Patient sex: M
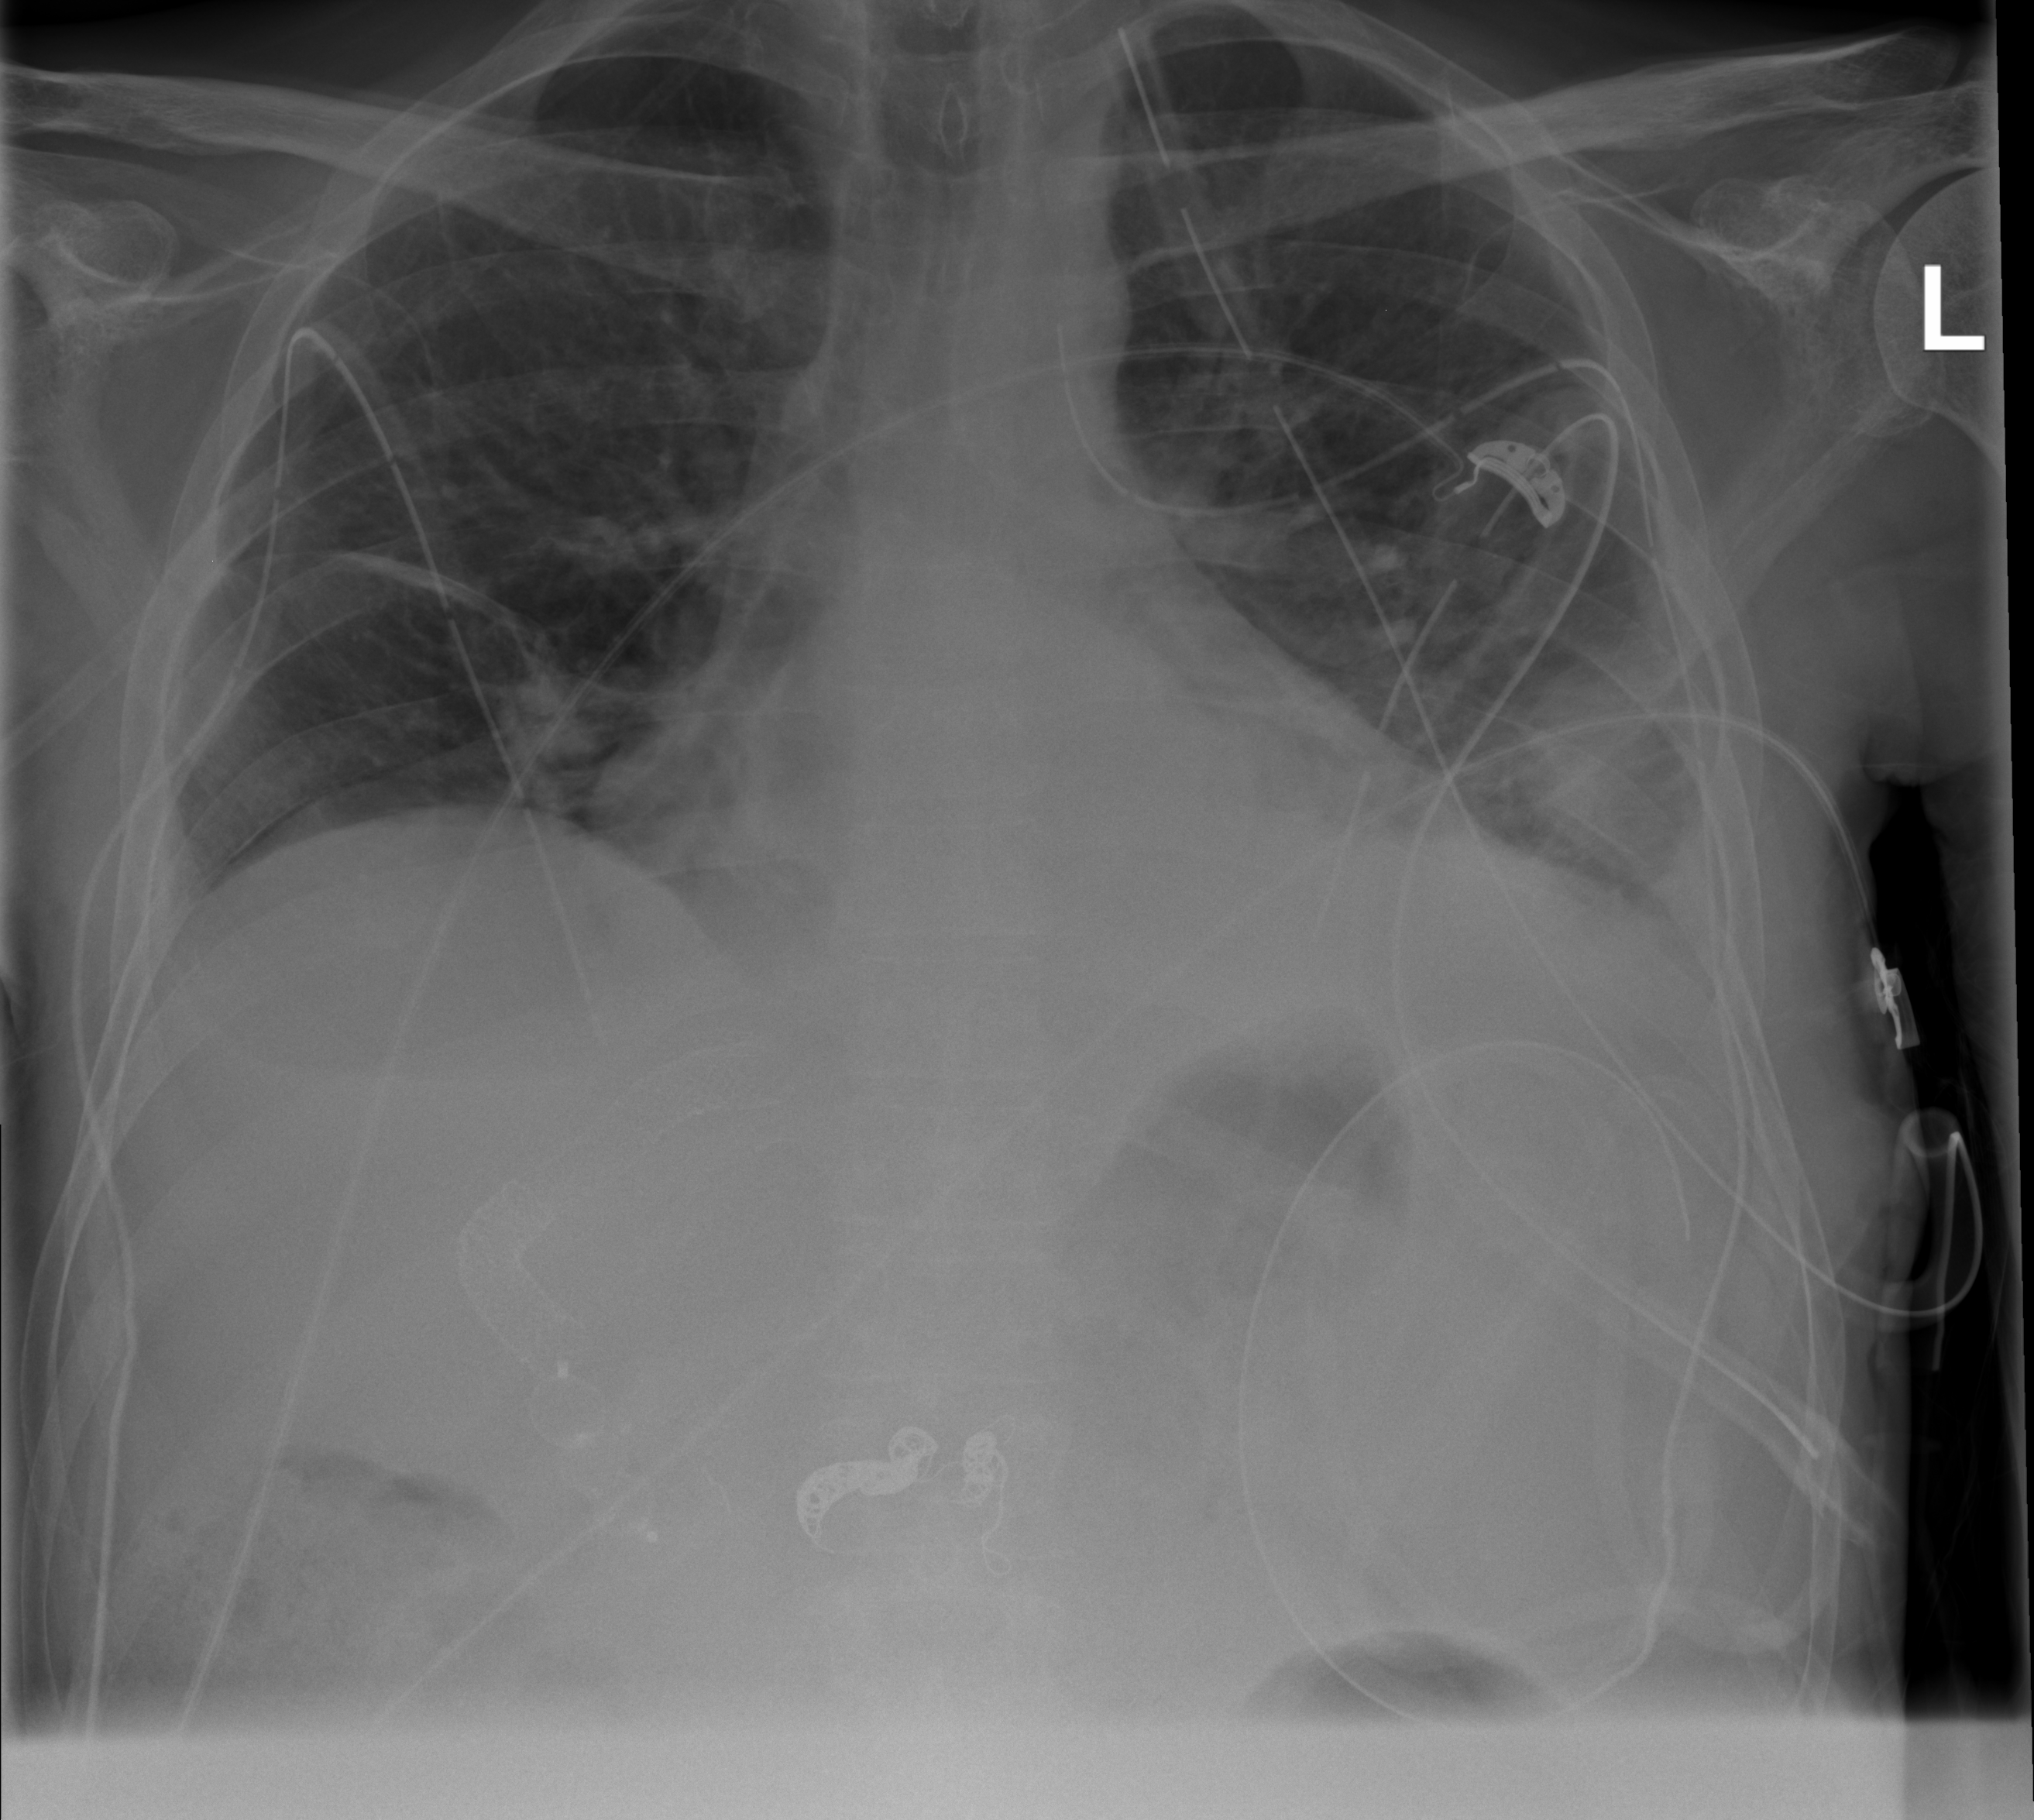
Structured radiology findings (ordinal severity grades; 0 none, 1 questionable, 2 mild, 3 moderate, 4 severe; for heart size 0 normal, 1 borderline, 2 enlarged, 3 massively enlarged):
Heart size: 1
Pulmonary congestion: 0
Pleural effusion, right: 2
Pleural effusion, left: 2
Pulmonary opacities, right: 0
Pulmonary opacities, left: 0
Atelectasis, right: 2
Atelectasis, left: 3